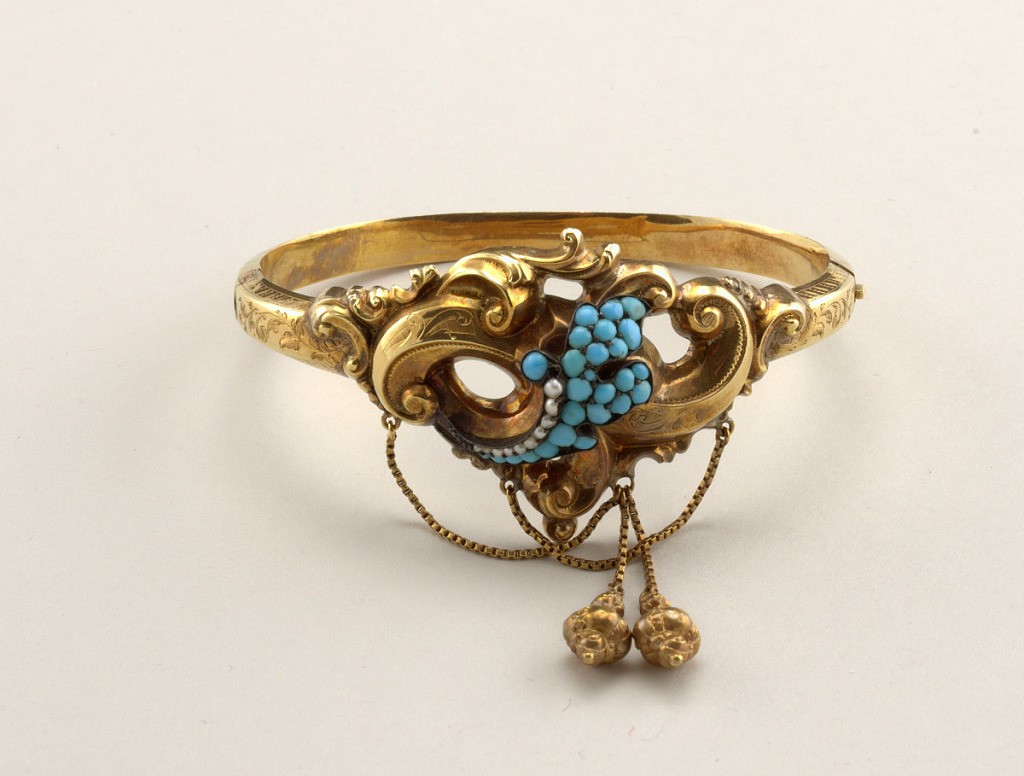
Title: Bracelet
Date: mid-19th century
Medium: Gold, turquoise, pearls
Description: Hinged bracelet with clasp; ornament of gold scrolls with spray of turquoise and pearsl and pendant chains with vase-shaped drops.